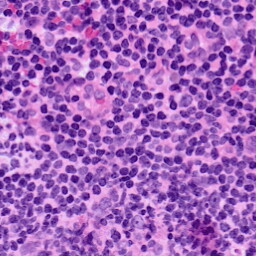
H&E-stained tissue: LymphNode